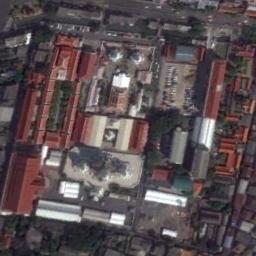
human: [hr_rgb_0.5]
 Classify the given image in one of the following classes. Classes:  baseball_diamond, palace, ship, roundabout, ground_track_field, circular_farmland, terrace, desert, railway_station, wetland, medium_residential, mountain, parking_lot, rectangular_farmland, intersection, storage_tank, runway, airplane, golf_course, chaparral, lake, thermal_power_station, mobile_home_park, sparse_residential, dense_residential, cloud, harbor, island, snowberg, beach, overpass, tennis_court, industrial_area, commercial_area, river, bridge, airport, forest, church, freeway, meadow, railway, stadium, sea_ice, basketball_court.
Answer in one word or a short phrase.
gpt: palace